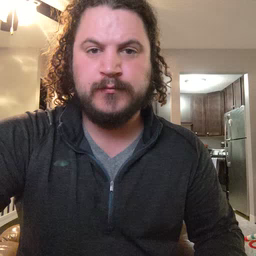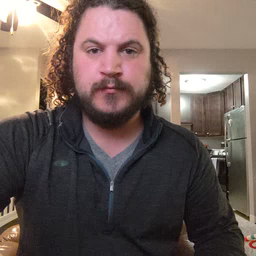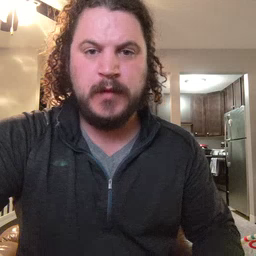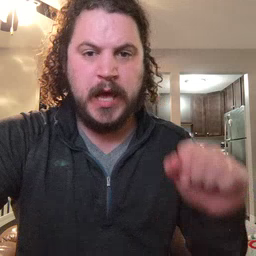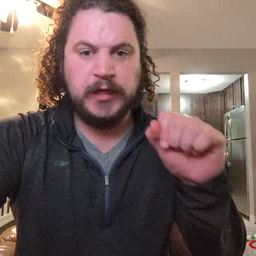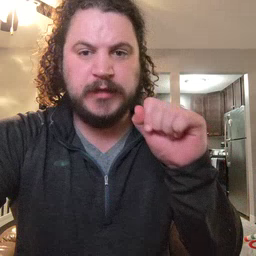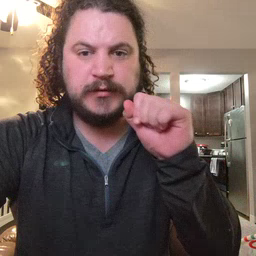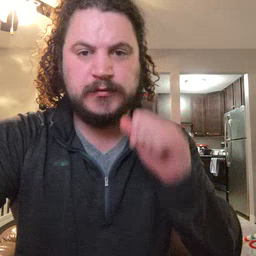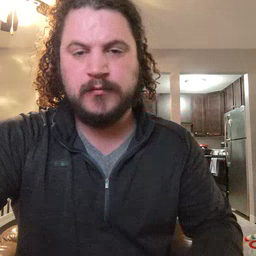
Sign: carrot